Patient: sex M, age 55
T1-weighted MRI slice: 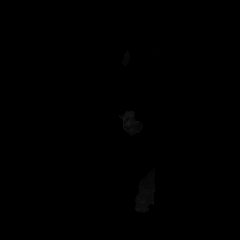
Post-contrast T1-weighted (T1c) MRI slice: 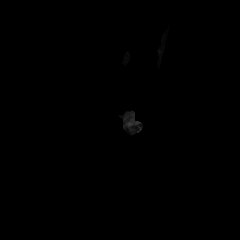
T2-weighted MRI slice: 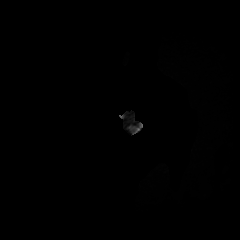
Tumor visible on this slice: no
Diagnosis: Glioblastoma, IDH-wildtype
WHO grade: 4